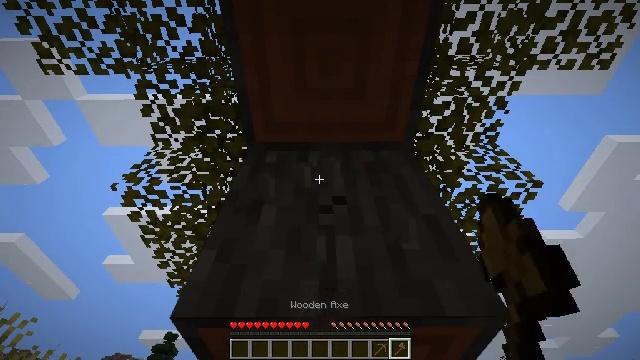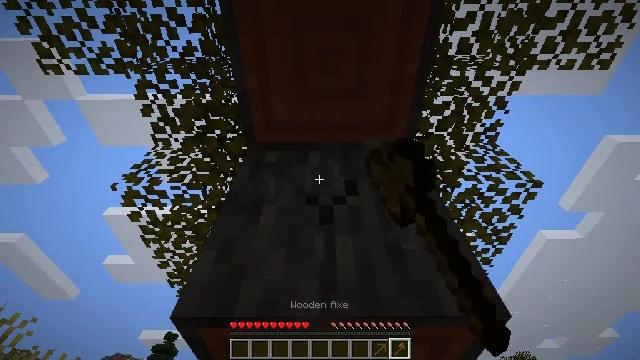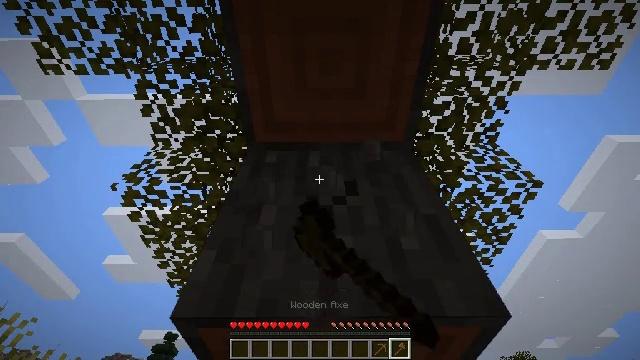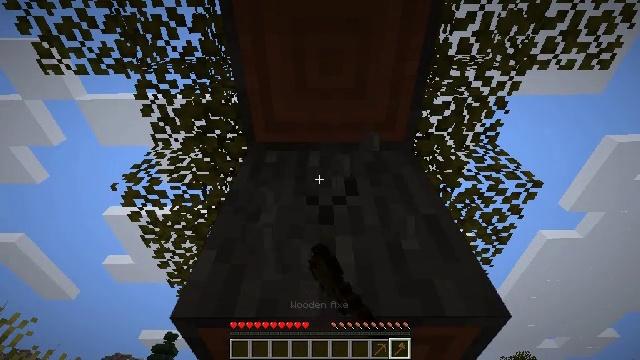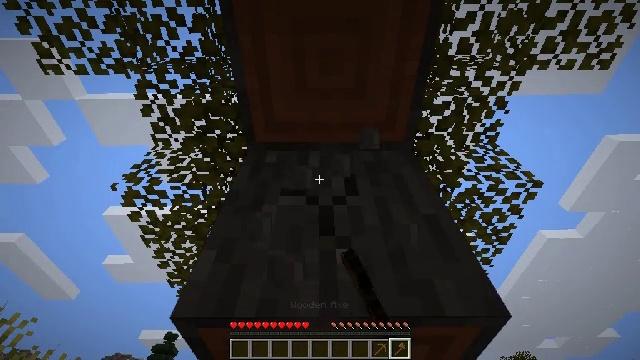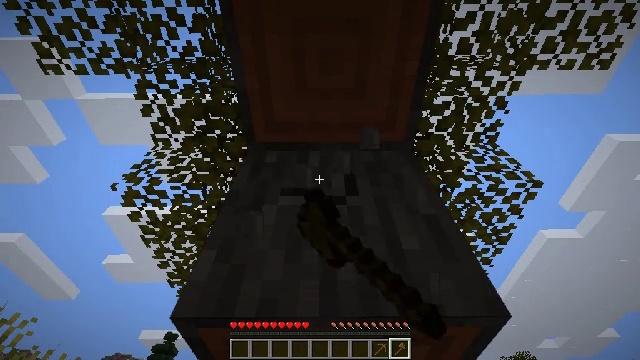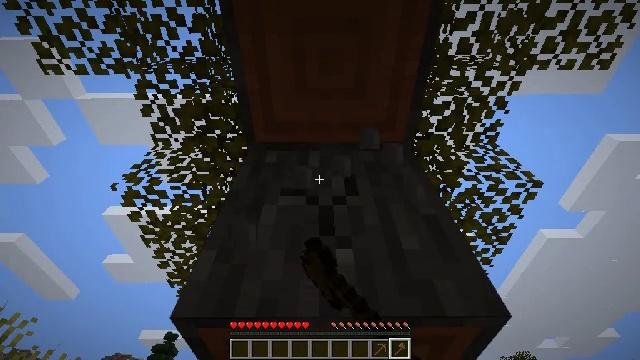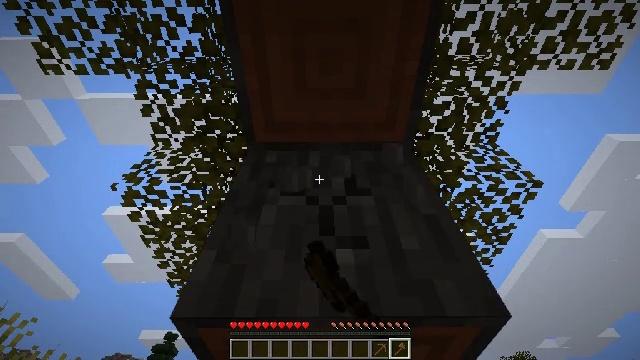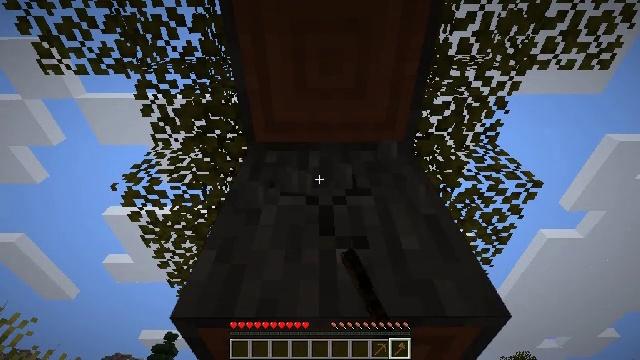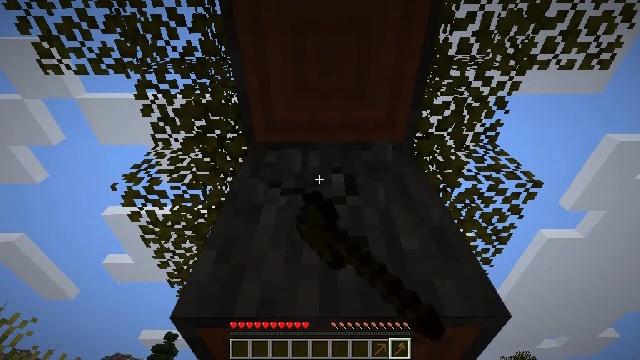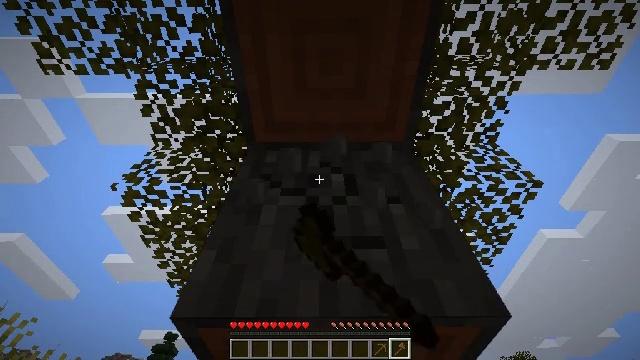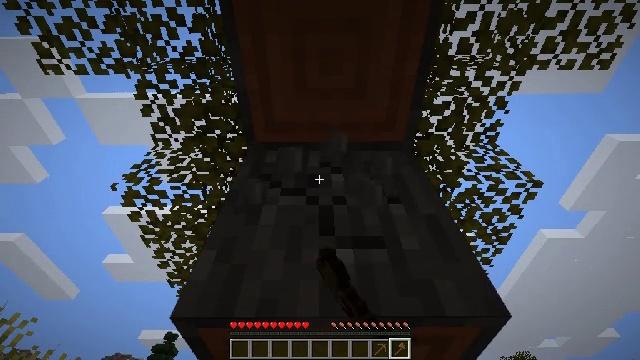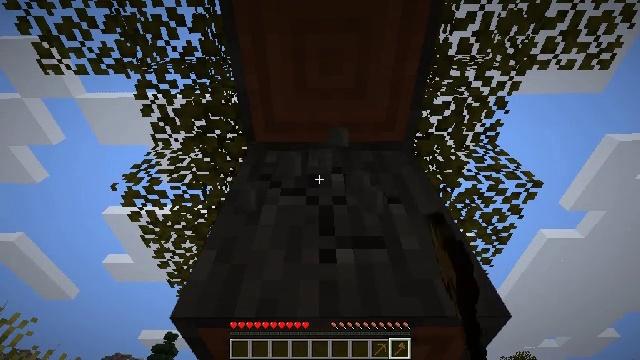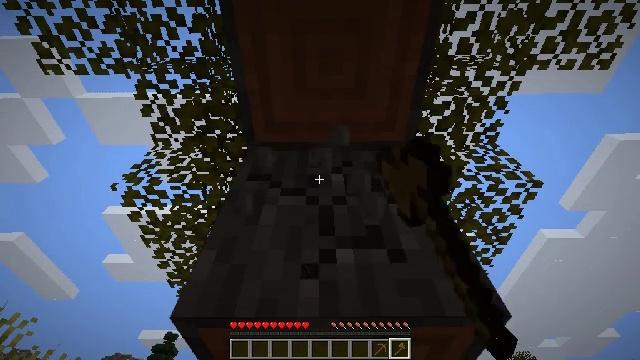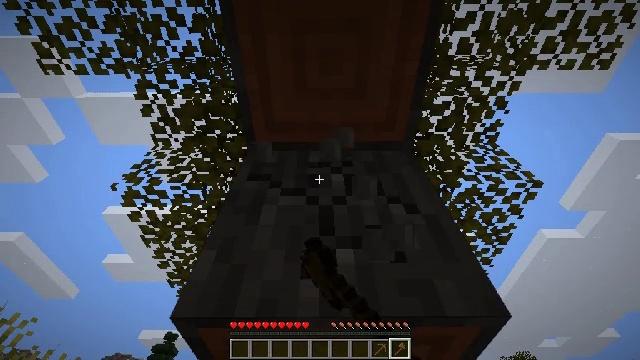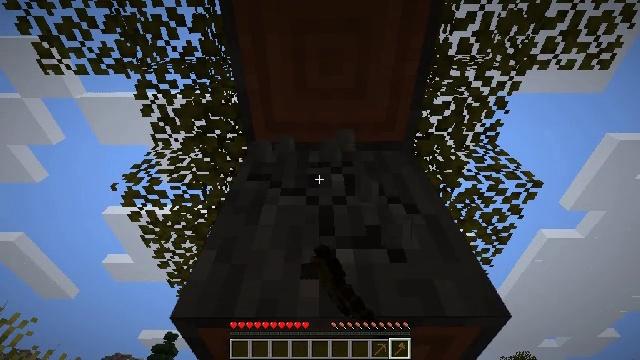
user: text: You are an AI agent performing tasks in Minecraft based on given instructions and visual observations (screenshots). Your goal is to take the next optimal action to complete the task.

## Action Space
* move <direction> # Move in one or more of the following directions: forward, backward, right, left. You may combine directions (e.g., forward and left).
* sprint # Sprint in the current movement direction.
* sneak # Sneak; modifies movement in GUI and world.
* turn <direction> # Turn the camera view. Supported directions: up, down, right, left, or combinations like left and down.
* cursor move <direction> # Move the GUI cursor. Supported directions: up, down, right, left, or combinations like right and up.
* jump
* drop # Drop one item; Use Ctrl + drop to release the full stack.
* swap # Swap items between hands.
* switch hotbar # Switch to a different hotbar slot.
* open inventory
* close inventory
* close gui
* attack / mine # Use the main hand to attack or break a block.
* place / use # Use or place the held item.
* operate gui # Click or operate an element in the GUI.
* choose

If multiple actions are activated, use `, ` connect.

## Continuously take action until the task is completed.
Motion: motion action
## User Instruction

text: Gather the acacia log for building.
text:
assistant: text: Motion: attack / mine
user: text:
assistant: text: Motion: attack / mine
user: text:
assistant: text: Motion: attack / mine
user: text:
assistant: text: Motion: attack / mine
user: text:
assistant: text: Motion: attack / mine
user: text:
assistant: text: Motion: attack / mine
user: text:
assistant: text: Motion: attack / mine
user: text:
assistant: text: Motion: attack / mine
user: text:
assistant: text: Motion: attack / mine
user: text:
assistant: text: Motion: attack / mine
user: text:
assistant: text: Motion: attack / mine
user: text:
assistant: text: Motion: attack / mine
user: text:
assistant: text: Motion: attack / mine
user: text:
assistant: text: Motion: attack / mine
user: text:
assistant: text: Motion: attack / mine
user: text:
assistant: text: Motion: attack / mine
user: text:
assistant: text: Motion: attack / mine
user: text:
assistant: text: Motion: attack / mine
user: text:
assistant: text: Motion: attack / mine
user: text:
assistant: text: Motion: attack / mine
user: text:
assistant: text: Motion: attack / mine
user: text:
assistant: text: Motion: attack / mine
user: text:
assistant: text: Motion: attack / mine
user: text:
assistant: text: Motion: attack / mine
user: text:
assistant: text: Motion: attack / mine
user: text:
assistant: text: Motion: attack / mine
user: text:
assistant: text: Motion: attack / mine
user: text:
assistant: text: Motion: attack / mine
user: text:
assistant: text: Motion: attack / mine
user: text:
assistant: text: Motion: attack / mine